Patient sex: M
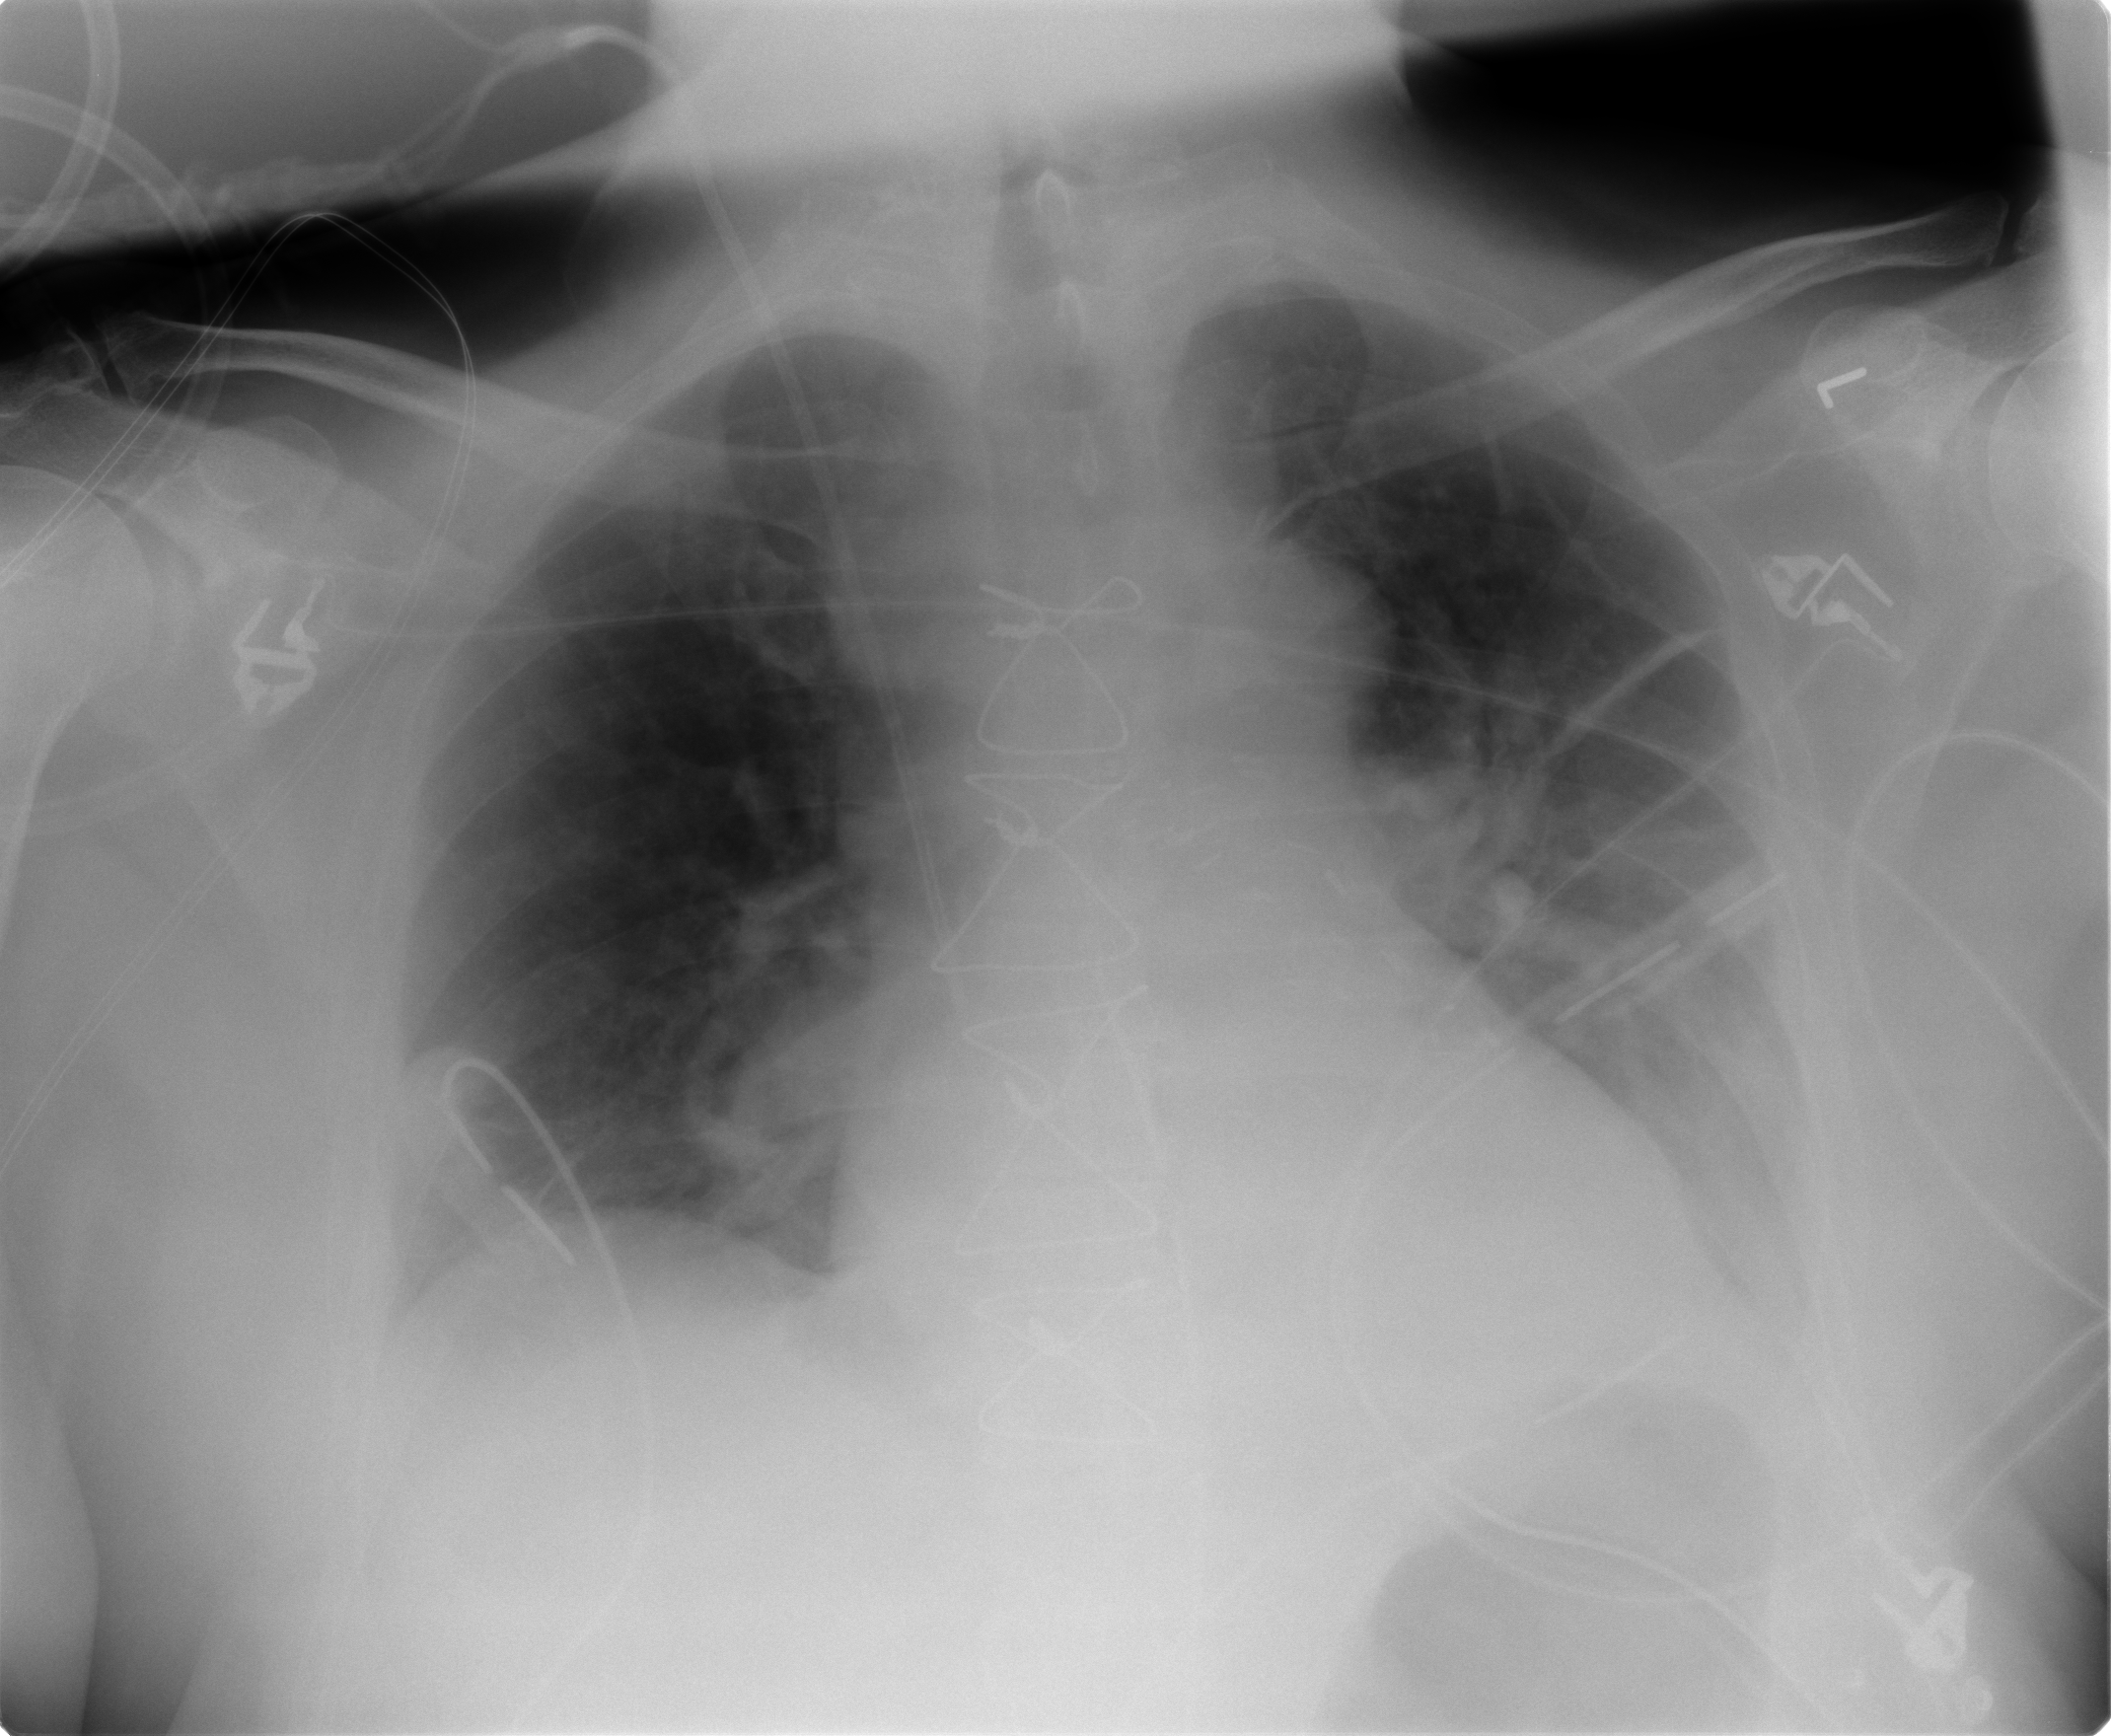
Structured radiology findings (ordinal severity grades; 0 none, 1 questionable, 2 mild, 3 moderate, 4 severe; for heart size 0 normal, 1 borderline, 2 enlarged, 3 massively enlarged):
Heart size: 2
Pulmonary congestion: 1
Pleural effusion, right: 0
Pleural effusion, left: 2
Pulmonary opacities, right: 1
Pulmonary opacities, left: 0
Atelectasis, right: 1
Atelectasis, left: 2